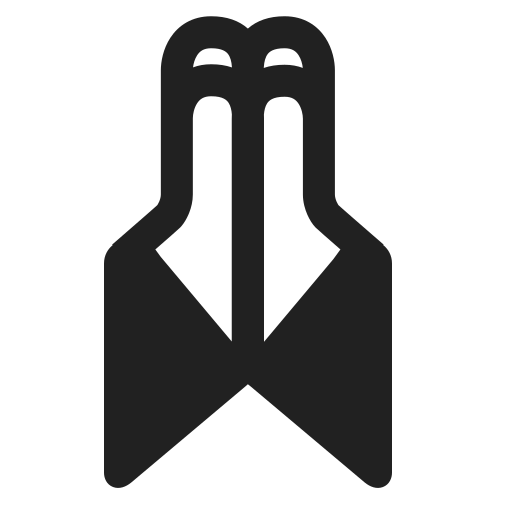
folded hands high contrast default